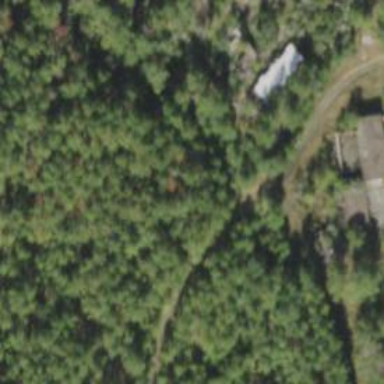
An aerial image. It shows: Abandoned railway spur.